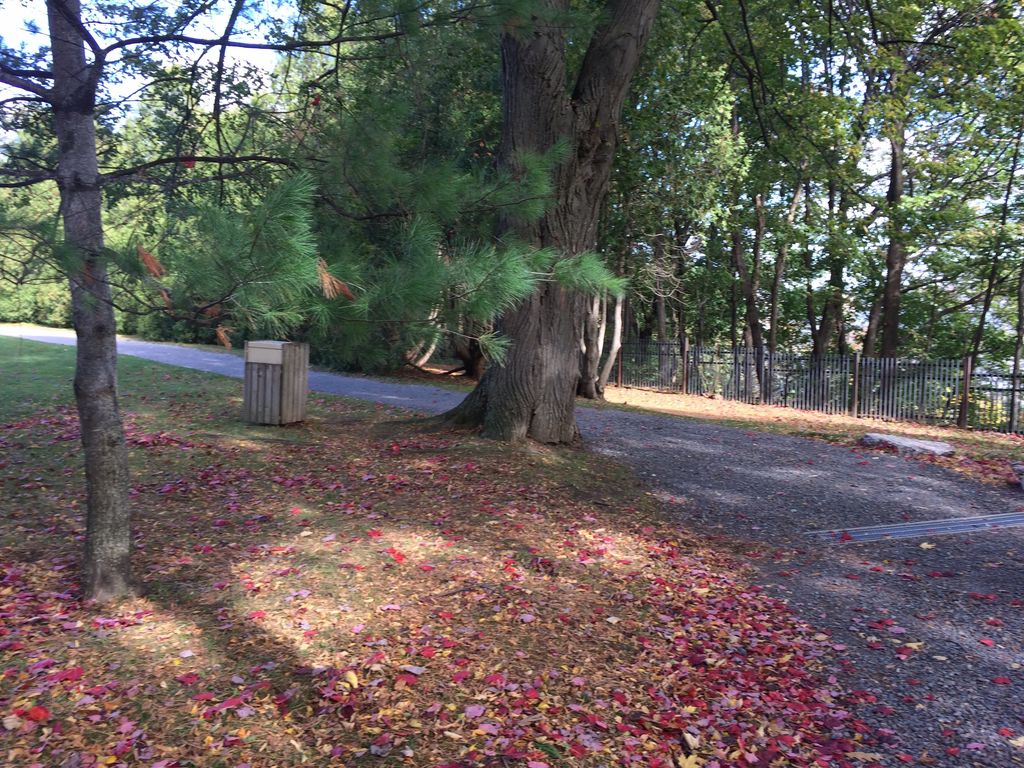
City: quebec_city